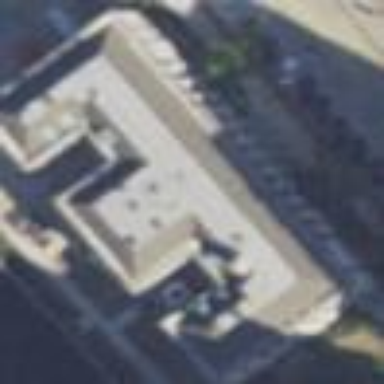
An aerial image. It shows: Town hall building.